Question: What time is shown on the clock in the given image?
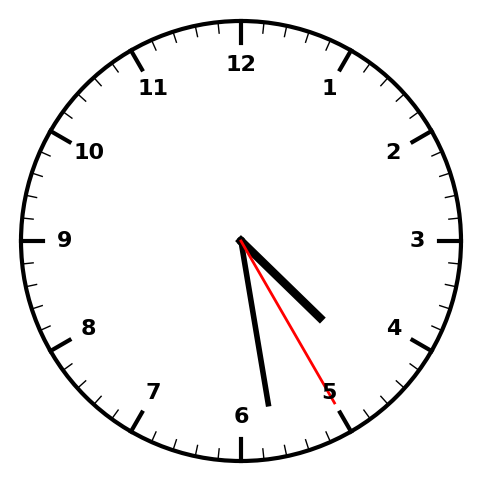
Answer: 04:28:25